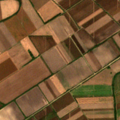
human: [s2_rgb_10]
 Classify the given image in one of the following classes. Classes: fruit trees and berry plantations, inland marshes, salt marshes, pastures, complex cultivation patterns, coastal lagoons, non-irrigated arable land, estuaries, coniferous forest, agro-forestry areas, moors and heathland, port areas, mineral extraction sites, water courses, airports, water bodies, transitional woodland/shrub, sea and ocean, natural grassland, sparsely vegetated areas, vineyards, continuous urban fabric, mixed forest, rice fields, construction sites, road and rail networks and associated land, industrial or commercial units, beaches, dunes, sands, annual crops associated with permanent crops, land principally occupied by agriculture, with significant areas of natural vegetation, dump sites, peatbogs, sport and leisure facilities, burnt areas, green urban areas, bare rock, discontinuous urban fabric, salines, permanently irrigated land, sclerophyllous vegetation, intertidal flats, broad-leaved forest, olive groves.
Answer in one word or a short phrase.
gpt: non-irrigated arable land